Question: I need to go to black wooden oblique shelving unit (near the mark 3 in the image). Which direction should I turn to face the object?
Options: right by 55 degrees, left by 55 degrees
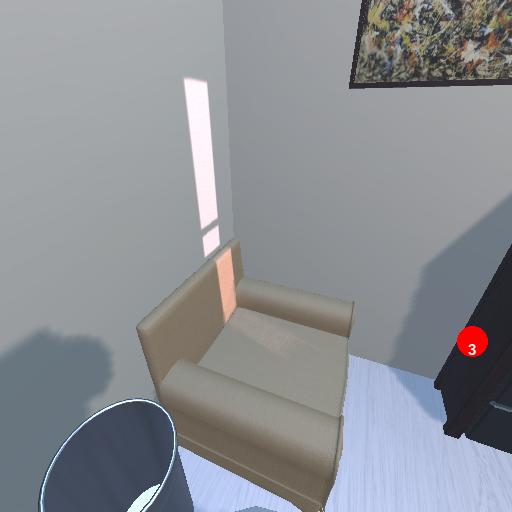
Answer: right by 55 degrees